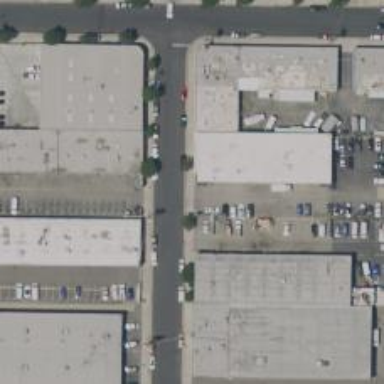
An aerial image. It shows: Alley classified as service road.